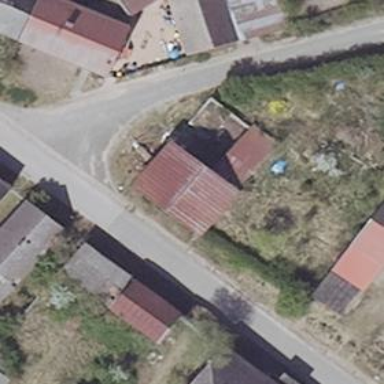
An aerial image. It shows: Gabled roof on farm auxiliary building.